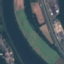
Label: River